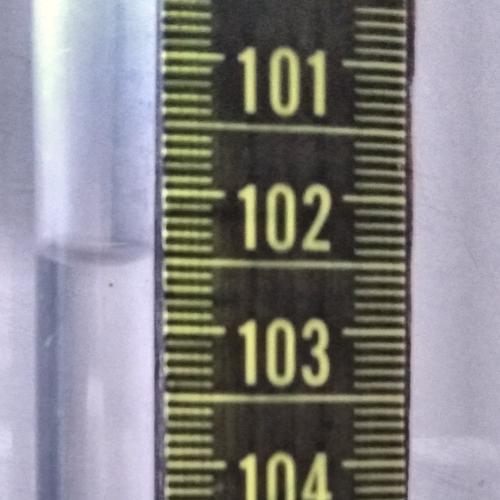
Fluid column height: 102.5 cm